Question: I know that this question is asked a lot but i still couldn't get the right answer.
I just have followed the steps from the guide of the site <URL>.
I have did the cocoa pods part because i don't know how to make a pods file and my account is not in sudoers file so i can't use the sudo command in terminal. But do i need to do this part?
And yes i have already deleted and redroped the framework in Xcode.
This is how it look like:

and in the project folder:
<URL>
Those anybody know what is wrong?
Please let me know
UPDATE:
Could please someone help?
Or at least say if i need to do the cocoapods <URL>.
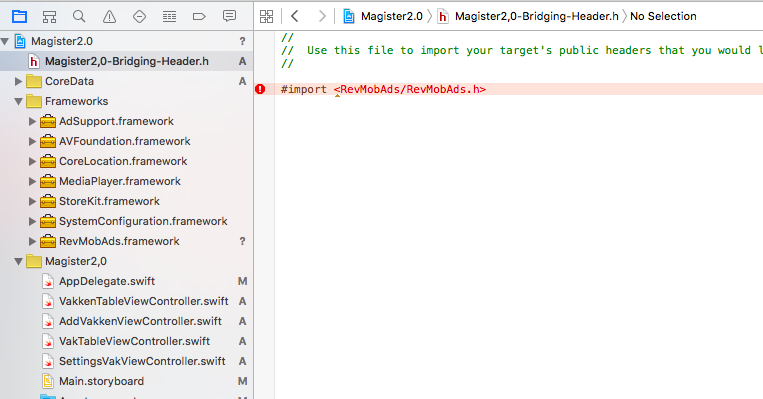
Answer: The answer to this matter can be found <URL>:
> The issue is due XCode not correctly finding the RevMob framework.To correct the issue, what shall be done is to remove the framework,
and then redrop it. But, this time, make sure to check both the "Copy
items if needed" and "Create folder references" boxes.If all the other settings are right, as per the <URL>, your
project should build now.